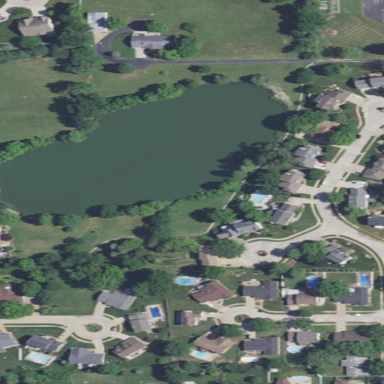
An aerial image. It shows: Pond surrounded by natural water.